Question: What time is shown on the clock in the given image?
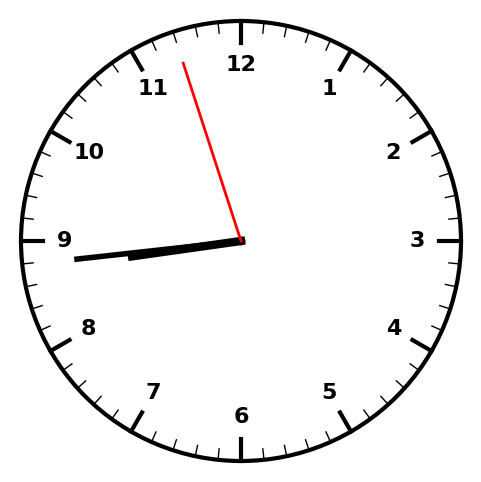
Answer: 08:43:57